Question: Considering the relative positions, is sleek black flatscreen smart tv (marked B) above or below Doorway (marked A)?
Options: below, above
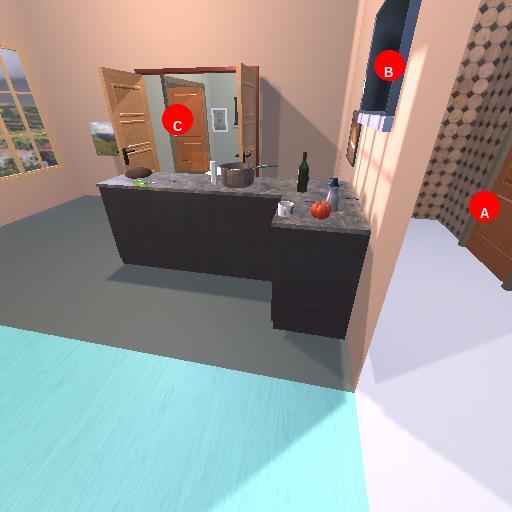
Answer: below